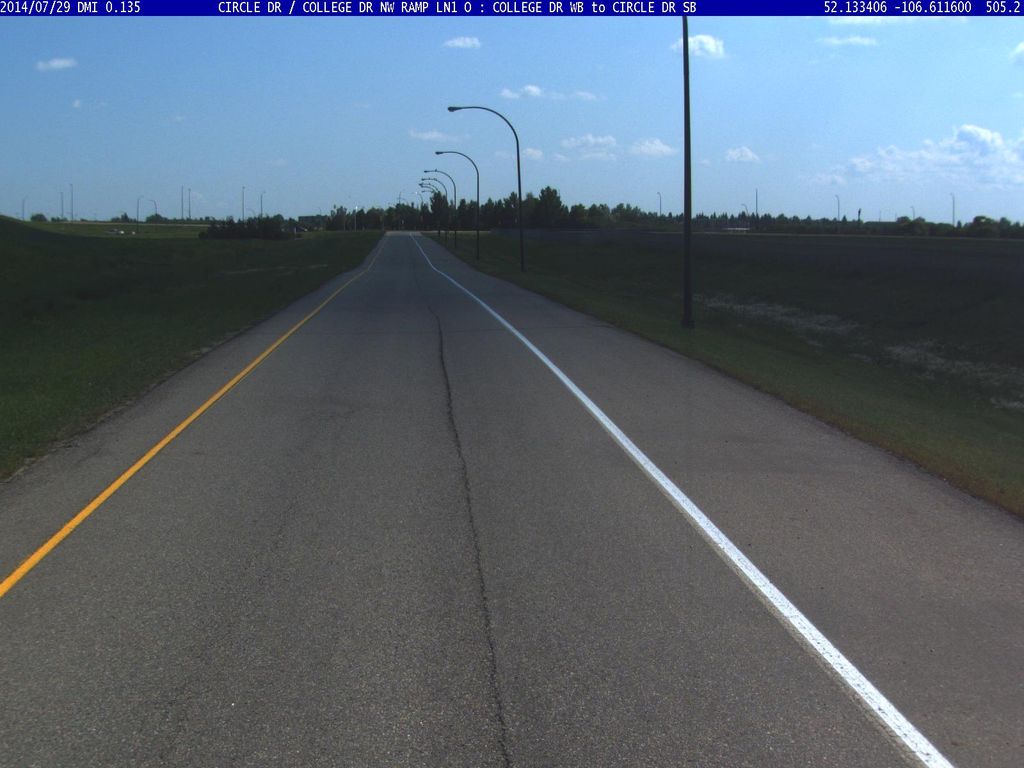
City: saskatoon